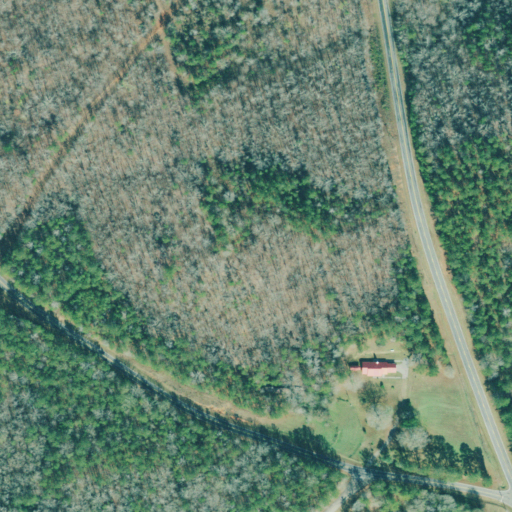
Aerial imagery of mountain in Georgia named Hogg Mountain containing deciduous forest, open development, evergreen forest, pasture, low intensity development, shrub, and mixed forest